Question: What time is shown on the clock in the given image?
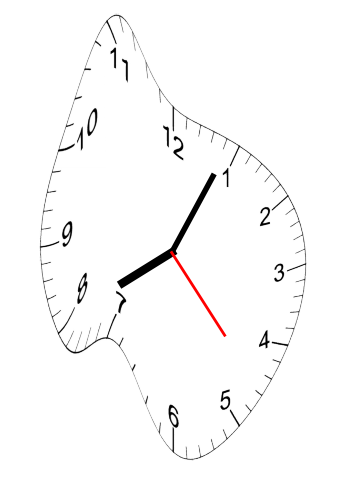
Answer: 08:04:23